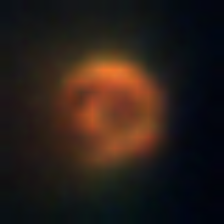
Taxon: NanoPlankton
Group: Other